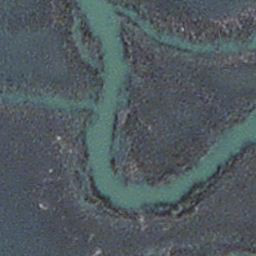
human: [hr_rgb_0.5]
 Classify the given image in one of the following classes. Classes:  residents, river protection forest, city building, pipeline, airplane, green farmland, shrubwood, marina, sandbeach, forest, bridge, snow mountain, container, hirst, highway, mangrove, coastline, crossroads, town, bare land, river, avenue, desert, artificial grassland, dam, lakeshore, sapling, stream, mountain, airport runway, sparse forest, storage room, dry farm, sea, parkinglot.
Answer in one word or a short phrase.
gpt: stream